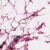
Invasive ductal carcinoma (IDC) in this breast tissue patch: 0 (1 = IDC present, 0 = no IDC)